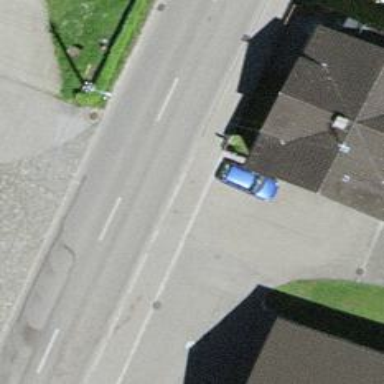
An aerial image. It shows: Bus stop with platform for public transport.